Interaction volume radius: 10 \u00c5
Interaction volume height: 20 \u00c5
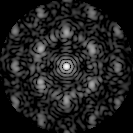
Disorder parameter: 0.5932